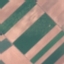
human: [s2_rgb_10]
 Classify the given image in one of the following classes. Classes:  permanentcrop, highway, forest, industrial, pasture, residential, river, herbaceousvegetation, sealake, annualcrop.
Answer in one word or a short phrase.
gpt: AnnualCrop